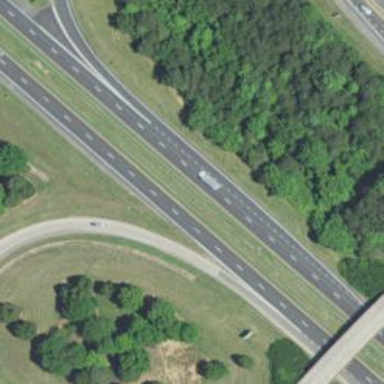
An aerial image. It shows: Motorway junction.